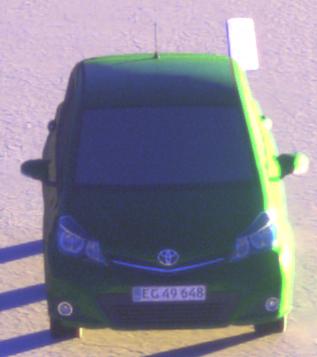
Make: Toyota
Model: Yaris 1.0
Detailed model: Yaris (XP9)
Model produced from: 2009/01
Model produced until: 2010/10
Doors: 3
Color: green
Road condition: dry road
Daytime: sunrise or sunset
Contrast: high contrast